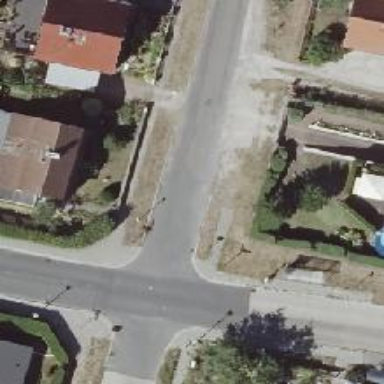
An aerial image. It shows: Road with "give way" sign.